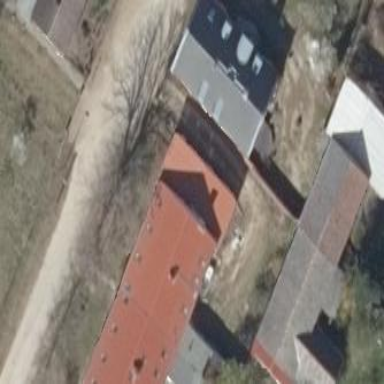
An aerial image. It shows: Gabled building.